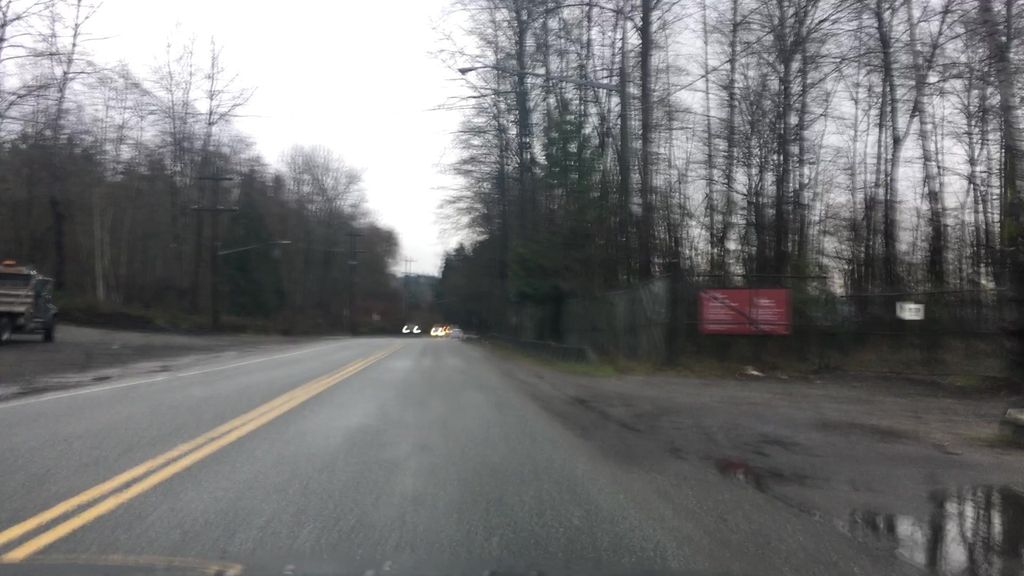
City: vancouver